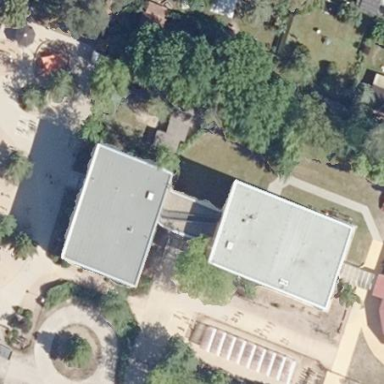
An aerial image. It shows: School building.